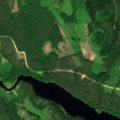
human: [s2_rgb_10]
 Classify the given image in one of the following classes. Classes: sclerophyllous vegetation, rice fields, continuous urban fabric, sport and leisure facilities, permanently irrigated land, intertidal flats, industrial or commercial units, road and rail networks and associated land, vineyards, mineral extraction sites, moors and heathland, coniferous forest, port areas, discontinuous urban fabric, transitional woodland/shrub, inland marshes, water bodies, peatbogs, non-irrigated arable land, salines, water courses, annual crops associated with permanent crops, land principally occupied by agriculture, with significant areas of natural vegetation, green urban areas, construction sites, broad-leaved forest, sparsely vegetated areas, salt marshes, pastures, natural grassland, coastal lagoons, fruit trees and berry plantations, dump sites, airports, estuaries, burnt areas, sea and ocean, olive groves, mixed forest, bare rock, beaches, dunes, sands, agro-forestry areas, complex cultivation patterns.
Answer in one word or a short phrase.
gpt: coniferous forest, mixed forest, transitional woodland/shrub, water bodies